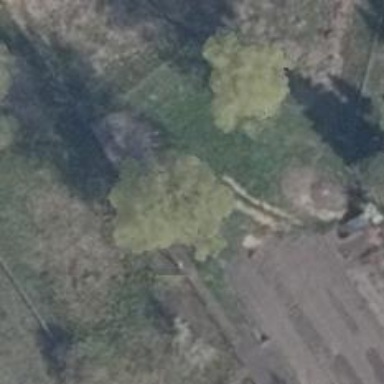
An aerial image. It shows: Single tag "natural: tree."